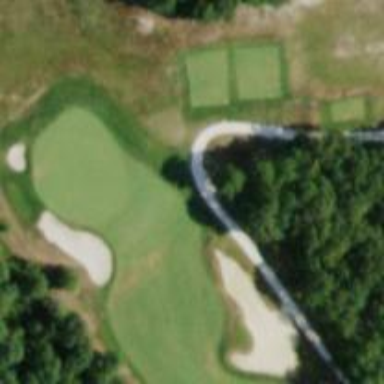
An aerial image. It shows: Service road used as golf cart path.